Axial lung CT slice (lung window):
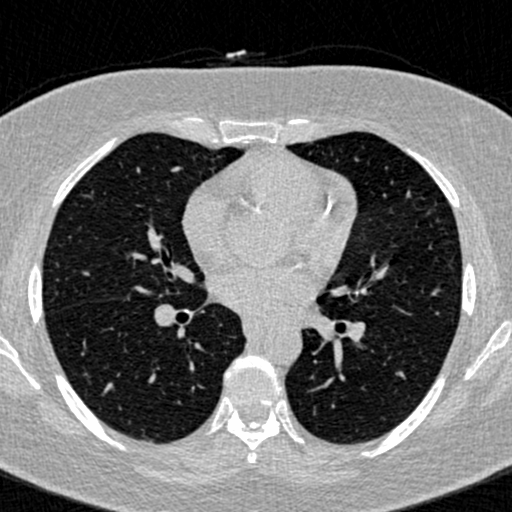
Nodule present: no